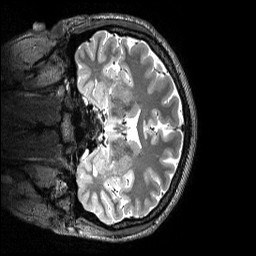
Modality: T2w
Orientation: coronal
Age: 23
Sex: male
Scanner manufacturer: siemens
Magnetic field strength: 3 T
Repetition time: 3.2 s
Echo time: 0.565 s